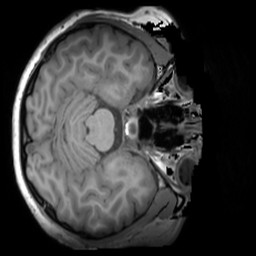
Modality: T1w
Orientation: axial
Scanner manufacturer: siemens
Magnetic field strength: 3 T
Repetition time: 1.9 s
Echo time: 0.00267 s